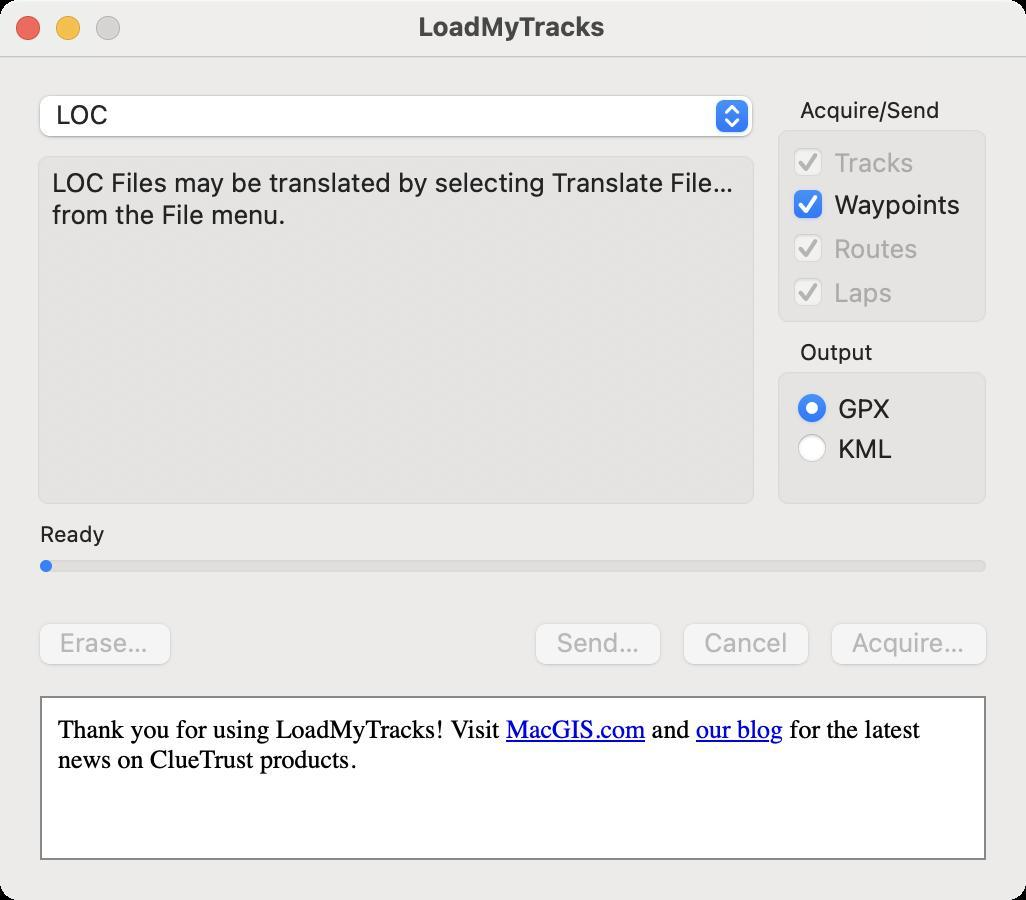
Accessibility tree:
{"name": "LoadMyTracks", "role": "AXWindow", "description": null, "role_description": "standard window", "value": null, "position": "84.00;297.00", "size": "513;450", "children": [{"name": null, "role": "AXGroup", "description": null, "role_description": "group", "value": null, "position": "386.00;48.00", "size": "110;117", "children": [{"name": "Tracks", "role": "AXCheckBox", "description": null, "role_description": "checkbox", "value": 1, "position": "395.00;73.00", "size": "66;16", "children": []}, {"name": "Waypoints", "role": "AXCheckBox", "description": null, "role_description": "checkbox", "value": 1, "position": "395.00;93.00", "size": "90;18", "children": []}, {"name": "Routes", "role": "AXCheckBox", "description": null, "role_description": "checkbox", "value": 1, "position": "395.00;115.00", "size": "68;18", "children": []}, {"name": "Laps", "role": "AXCheckBox", "description": null, "role_description": "checkbox", "value": 1, "position": "395.00;137.00", "size": "55;18", "children": []}, {"name": null, "role": "AXStaticText", "description": null, "role_description": "text", "value": "Acquire/Send", "position": "396.00;48.00", "size": "78;14", "children": []}]}, {"name": null, "role": "AXGroup", "description": null, "role_description": "group", "value": null, "position": "386.00;169.00", "size": "110;87", "children": [{"name": null, "role": "AXRadioGroup", "description": null, "role_description": "radio group", "value": "{\n    \"name\": \"GPX\",\n    \"role\": \"AXRadioButton\",\n    \"description\": null,\n    \"role_description\": \"radio button\",\n    \"value\": 1,\n    \"position\": \"397.00;195.00\",\n    \"size\": \"77;18\",\n    \"children\": []\n}", "position": "397.00;195.00", "size": "77;38", "children": [{"name": "GPX", "role": "AXRadioButton", "description": null, "role_description": "radio button", "value": 1, "position": "397.00;195.00", "size": "77;18", "children": []}, {"name": "KML", "role": "AXRadioButton", "description": null, "role_description": "radio button", "value": 0, "position": "397.00;215.00", "size": "77;18", "children": []}]}, {"name": null, "role": "AXStaticText", "description": null, "role_description": "text", "value": "Output", "position": "396.00;169.00", "size": "44;14", "children": []}]}, {"name": null, "role": "AXPopUpButton", "description": null, "role_description": "pop up button", "value": "LOC", "position": "17.00;47.00", "size": "363;25", "children": []}, {"name": "Acquire…", "role": "AXButton", "description": null, "role_description": "button", "value": null, "position": "409.00;307.00", "size": "91;32", "children": []}, {"name": "Cancel", "role": "AXButton", "description": null, "role_description": "button", "value": null, "position": "335.00;307.00", "size": "76;32", "children": []}, {"name": null, "role": "AXGroup", "description": null, "role_description": "group", "value": null, "position": "16.00;76.00", "size": "364;180", "children": [{"name": null, "role": "AXStaticText", "description": null, "role_description": "text", "value": "LOC Files may be translated by selecting Translate File… from the File menu.", "position": "24.00;83.00", "size": "348;48", "children": []}]}, {"name": null, "role": "AXStaticText", "description": null, "role_description": "text", "value": "Ready", "position": "18.00;260.00", "size": "360;14", "children": []}, {"name": null, "role": "AXProgressIndicator", "description": null, "role_description": "progress indicator", "value": 0.0, "position": "20.00;273.00", "size": "473;20", "children": []}, {"name": "Send…", "role": "AXButton", "description": null, "role_description": "button", "value": null, "position": "261.00;307.00", "size": "76;32", "children": []}, {"name": "Erase…", "role": "AXButton", "description": null, "role_description": "button", "value": null, "position": "13.00;307.00", "size": "79;32", "children": []}, {"name": null, "role": "AXGroup", "description": null, "role_description": "group", "value": null, "position": "20.00;348.00", "size": "473;82", "children": [{"name": null, "role": "AXGroup", "description": null, "role_description": "group", "value": null, "position": "21.00;349.00", "size": "471;80", "children": [{"name": null, "role": "AXGroup", "description": null, "role_description": "група", "value": null, "position": "21.00;349.00", "size": "471;80", "children": [{"name": "", "role": "AXScrollArea", "description": "", "role_description": "область прокручування", "value": "", "position": "21.00;349.00", "size": "471;80", "children": [{"name": "", "role": "AXWebArea", "description": "Cartographica", "role_description": "HTML-контент", "value": "", "position": "21.00;349.00", "size": "471;80", "children": [{"name": "", "role": "AXStaticText", "description": "", "role_description": "текст", "value": "Thank you for using LoadMyTracks! Visit ", "position": "29.00;357.00", "size": "225;15", "children": []}, {"name": "MacGIS.com", "role": "AXLink", "description": "", "role_description": "посилання", "value": "", "position": "253.00;357.00", "size": "70;15", "children": [{"name": "", "role": "AXStaticText", "description": "", "role_description": "текст", "value": "MacGIS.com", "position": "253.00;357.00", "size": "70;15", "children": []}]}, {"name": "", "role": "AXStaticText", "description": "", "role_description": "текст", "value": " and ", "position": "322.00;357.00", "size": "27;15", "children": []}, {"name": "our_blog", "role": "AXLink", "description": "", "role_description": "посилання", "value": "", "position": "348.00;357.00", "size": "44;15", "children": [{"name": "", "role": "AXStaticText", "description": "", "role_description": "текст", "value": "our blog", "position": "348.00;357.00", "size": "44;15", "children": []}]}, {"name": "", "role": "AXStaticText", "description": "", "role_description": "текст", "value": " for the latest news on ClueTrust products.", "position": "29.00;357.00", "size": "431;30", "children": []}]}]}]}]}]}, {"name": null, "role": "AXButton", "description": null, "role_description": "close button", "value": null, "position": "7.00;6.00", "size": "14;16", "children": []}, {"name": null, "role": "AXButton", "description": null, "role_description": "zoom button", "value": null, "position": "47.00;6.00", "size": "14;16", "children": [{"name": null, "role": "AXGroup", "description": null, "role_description": "group", "value": null, "position": "47.00;6.00", "size": "14;16", "children": [{"name": null, "role": "AXGroup", "description": null, "role_description": "group", "value": null, "position": "47.00;6.00", "size": "14;16", "children": []}]}]}, {"name": null, "role": "AXButton", "description": null, "role_description": "minimize button", "value": null, "position": "27.00;6.00", "size": "14;16", "children": []}, {"name": null, "role": "AXStaticText", "description": null, "role_description": "text", "value": "LoadMyTracks", "position": "207.00;5.00", "size": "98;16", "children": []}]}